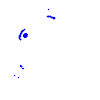
Particle: pion